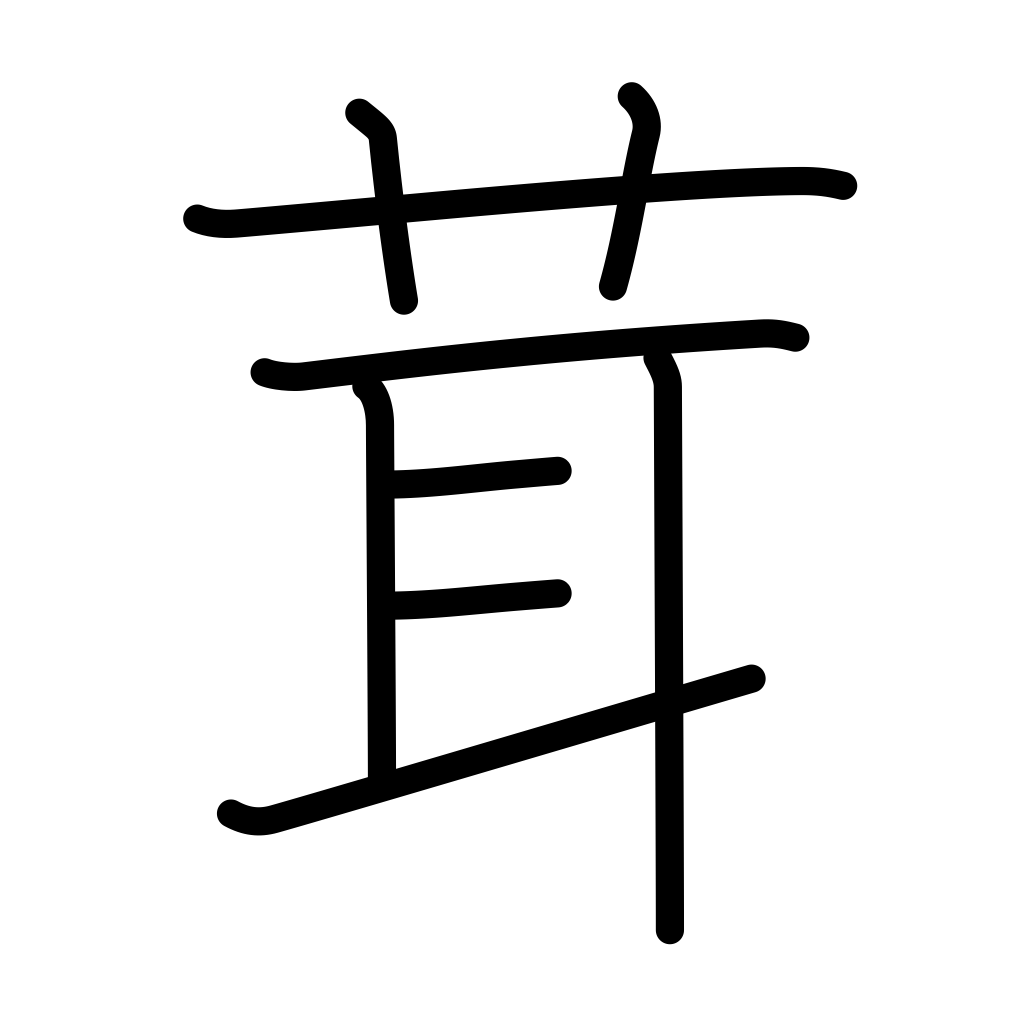
Meaning: mushroom